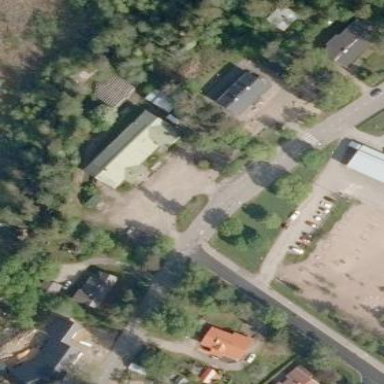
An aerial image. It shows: Parking area with unpaved surface.